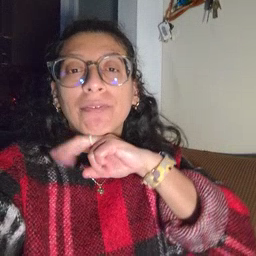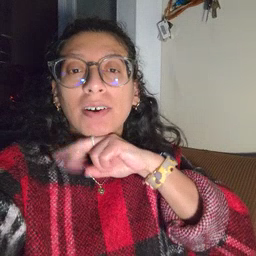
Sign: frog